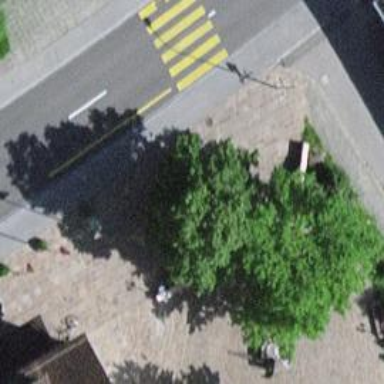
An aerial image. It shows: Picnic table located in leisure land area.